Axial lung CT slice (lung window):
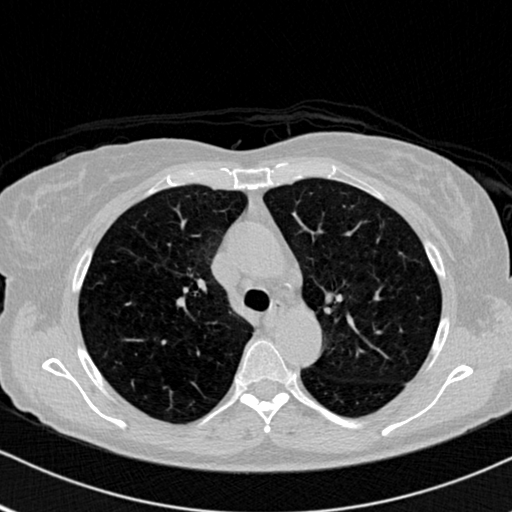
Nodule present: no